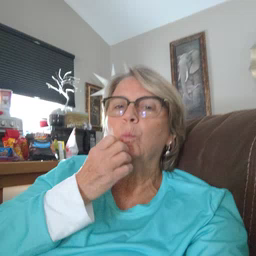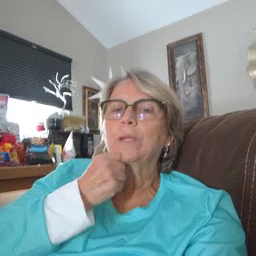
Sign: underwear